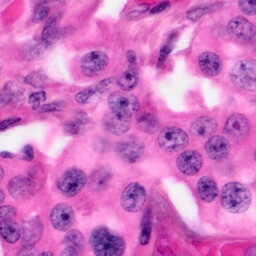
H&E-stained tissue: Pancreatic